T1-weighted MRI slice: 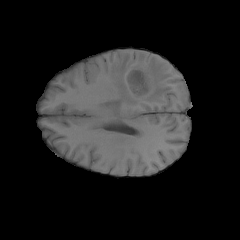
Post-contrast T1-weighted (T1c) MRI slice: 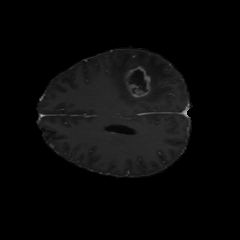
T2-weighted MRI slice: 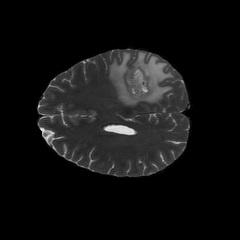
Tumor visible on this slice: yes